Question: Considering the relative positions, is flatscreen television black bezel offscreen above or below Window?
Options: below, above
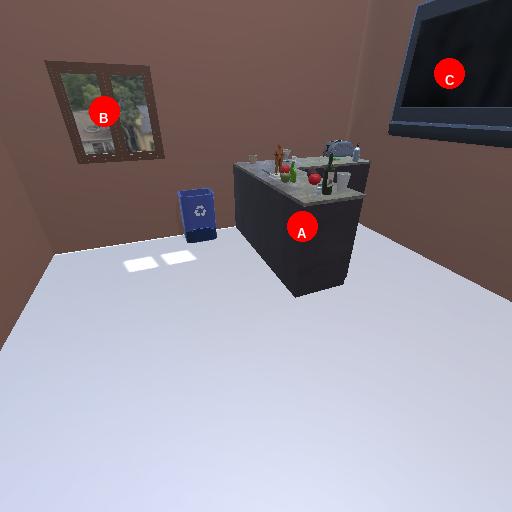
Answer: below